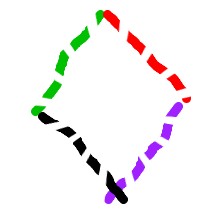
Shape: rhombus